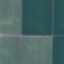
Land use / land cover class: AnnualCrop